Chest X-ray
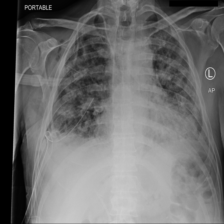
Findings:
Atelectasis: negative
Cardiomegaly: negative
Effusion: negative
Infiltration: positive
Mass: negative
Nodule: negative
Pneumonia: negative
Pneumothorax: negative
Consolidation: negative
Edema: negative
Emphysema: positive
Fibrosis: negative
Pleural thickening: negative
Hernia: negative